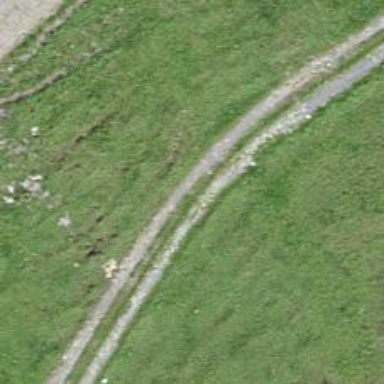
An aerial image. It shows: Track with grade2 tracktype.